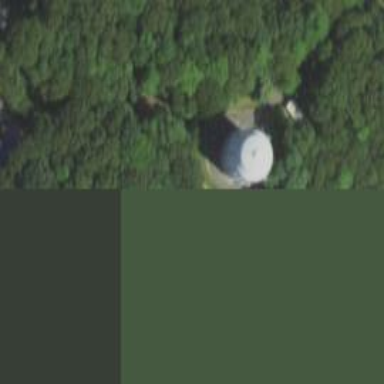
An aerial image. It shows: Water tower that is man-made.